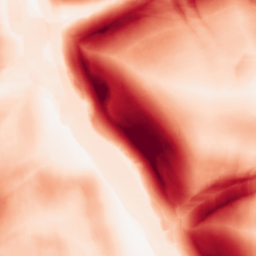
Category: morphological
Decomposition family: morphological_square
Decomposition parameters: operation: gradient
size: 20
Upsampling method: cubic_mitchell
Upsampling parameters: scale: 2
Upsampling scale: 2